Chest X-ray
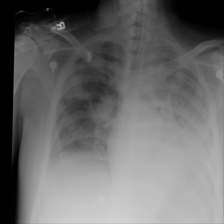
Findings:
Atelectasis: negative
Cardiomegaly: negative
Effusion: negative
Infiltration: negative
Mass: negative
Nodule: negative
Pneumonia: positive
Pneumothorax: negative
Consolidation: negative
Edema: negative
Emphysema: negative
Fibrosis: negative
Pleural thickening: negative
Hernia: negative